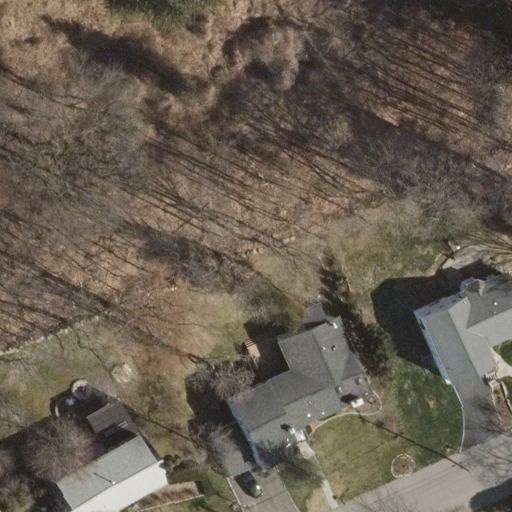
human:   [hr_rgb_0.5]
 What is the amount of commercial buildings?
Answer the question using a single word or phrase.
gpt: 0

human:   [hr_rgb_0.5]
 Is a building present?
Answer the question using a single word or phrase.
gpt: yes

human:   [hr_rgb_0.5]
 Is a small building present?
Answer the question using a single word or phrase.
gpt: yes

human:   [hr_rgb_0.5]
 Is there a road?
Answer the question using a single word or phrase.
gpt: yes

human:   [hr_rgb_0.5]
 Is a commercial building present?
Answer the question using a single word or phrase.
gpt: no

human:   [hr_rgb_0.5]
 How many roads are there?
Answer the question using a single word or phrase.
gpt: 1

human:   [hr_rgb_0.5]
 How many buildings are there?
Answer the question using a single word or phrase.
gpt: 3

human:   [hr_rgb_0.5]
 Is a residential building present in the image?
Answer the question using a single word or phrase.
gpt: yes

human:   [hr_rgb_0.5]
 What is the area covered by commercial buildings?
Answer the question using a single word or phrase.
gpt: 0m2

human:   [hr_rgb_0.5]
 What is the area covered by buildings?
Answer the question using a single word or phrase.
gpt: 847m2

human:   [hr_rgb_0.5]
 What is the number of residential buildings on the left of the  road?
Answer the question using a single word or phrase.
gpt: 2

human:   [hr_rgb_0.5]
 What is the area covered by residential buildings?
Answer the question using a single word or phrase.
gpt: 847m2

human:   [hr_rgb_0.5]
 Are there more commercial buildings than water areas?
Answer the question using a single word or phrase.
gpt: no

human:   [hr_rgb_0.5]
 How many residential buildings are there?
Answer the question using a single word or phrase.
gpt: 3

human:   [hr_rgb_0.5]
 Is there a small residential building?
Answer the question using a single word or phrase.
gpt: yes

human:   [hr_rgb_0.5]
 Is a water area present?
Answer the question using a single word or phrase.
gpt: no

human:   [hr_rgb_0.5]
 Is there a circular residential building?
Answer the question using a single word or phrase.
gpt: no

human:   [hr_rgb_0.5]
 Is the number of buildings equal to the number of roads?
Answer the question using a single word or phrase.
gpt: no

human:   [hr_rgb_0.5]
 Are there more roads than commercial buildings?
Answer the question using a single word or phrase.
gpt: yes

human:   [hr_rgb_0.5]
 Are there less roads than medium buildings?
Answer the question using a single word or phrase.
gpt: no

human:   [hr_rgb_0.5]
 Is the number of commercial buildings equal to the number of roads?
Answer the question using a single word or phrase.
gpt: no

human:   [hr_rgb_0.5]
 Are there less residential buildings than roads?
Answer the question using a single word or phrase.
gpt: no

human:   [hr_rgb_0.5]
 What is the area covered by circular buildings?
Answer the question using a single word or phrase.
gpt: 0m2

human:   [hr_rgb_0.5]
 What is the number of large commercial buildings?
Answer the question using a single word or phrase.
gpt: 0

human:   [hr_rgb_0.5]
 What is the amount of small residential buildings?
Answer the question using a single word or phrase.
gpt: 1

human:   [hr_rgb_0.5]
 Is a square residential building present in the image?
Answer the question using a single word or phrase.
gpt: no

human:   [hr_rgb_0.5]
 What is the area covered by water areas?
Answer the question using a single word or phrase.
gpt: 0m2

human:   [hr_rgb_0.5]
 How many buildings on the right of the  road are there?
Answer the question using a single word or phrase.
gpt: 1

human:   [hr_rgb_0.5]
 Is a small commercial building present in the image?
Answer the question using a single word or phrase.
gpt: no

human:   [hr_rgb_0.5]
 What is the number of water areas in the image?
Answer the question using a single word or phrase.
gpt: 0

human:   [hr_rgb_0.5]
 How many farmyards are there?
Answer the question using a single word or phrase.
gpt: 0

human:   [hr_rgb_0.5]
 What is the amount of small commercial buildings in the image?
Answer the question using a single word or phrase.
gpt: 0

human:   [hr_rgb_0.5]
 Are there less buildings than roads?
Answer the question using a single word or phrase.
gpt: no

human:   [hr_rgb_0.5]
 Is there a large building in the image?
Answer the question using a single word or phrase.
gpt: yes

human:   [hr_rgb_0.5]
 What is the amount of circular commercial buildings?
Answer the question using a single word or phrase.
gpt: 0

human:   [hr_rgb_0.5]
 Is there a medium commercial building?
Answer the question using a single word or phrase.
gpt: no

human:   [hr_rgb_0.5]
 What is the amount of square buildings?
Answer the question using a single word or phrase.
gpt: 0

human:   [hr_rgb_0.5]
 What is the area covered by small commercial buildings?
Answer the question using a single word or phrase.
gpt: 0m2

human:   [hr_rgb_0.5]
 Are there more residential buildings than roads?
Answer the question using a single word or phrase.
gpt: yes

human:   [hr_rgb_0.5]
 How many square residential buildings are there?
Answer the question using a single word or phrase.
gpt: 0

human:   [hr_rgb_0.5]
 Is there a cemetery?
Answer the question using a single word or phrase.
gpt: no

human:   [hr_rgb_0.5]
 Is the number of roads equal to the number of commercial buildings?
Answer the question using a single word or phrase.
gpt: no

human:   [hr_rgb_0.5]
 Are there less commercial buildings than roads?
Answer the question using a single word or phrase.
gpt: yes

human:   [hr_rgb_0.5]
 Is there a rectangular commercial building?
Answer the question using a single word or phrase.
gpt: no

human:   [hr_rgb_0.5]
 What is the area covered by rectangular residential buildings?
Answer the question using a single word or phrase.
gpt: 5m2

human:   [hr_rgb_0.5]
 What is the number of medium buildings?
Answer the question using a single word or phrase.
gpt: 1

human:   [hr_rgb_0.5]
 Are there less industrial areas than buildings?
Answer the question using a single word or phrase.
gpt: yes

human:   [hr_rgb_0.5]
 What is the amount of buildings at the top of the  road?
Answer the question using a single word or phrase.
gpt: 2

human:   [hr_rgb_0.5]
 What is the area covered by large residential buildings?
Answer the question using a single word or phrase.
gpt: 502m2

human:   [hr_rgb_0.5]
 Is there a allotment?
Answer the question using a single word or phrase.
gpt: no

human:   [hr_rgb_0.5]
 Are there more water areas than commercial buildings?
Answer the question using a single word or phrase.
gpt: no

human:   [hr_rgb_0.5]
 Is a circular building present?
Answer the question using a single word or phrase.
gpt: no

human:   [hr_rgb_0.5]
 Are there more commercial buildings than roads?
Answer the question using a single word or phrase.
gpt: no

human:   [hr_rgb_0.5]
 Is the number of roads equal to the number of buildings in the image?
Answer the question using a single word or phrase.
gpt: no

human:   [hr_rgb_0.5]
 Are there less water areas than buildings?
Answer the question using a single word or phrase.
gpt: yes

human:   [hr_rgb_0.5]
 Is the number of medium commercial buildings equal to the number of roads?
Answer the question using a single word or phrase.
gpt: no

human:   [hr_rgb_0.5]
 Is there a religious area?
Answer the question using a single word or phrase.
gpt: no

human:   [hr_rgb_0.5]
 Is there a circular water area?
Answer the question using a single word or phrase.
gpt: no

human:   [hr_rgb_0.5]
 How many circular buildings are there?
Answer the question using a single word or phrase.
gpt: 0

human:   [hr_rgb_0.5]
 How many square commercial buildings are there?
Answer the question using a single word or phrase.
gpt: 0

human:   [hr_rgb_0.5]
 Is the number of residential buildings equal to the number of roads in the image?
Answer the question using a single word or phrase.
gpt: no

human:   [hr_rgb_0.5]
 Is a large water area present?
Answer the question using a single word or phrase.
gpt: no

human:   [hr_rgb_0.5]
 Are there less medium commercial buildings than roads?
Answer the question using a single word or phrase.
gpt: yes

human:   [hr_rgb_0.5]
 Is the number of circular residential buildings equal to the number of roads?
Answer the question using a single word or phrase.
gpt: no